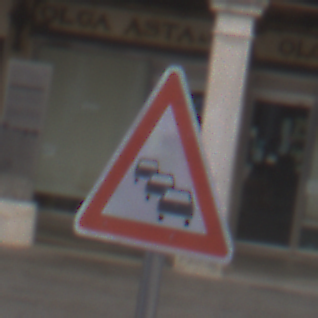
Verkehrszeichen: Stau
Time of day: SunriseSunset
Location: Outdoor (Urban)
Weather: PartlyCloudy
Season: NotSpecified
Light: Natural